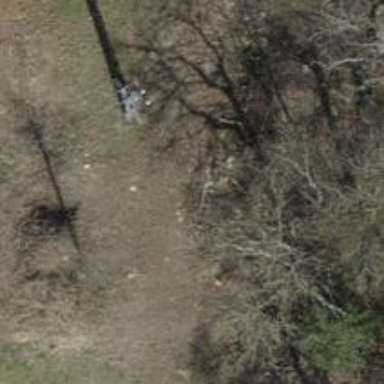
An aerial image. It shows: Concrete power pole.